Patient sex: M
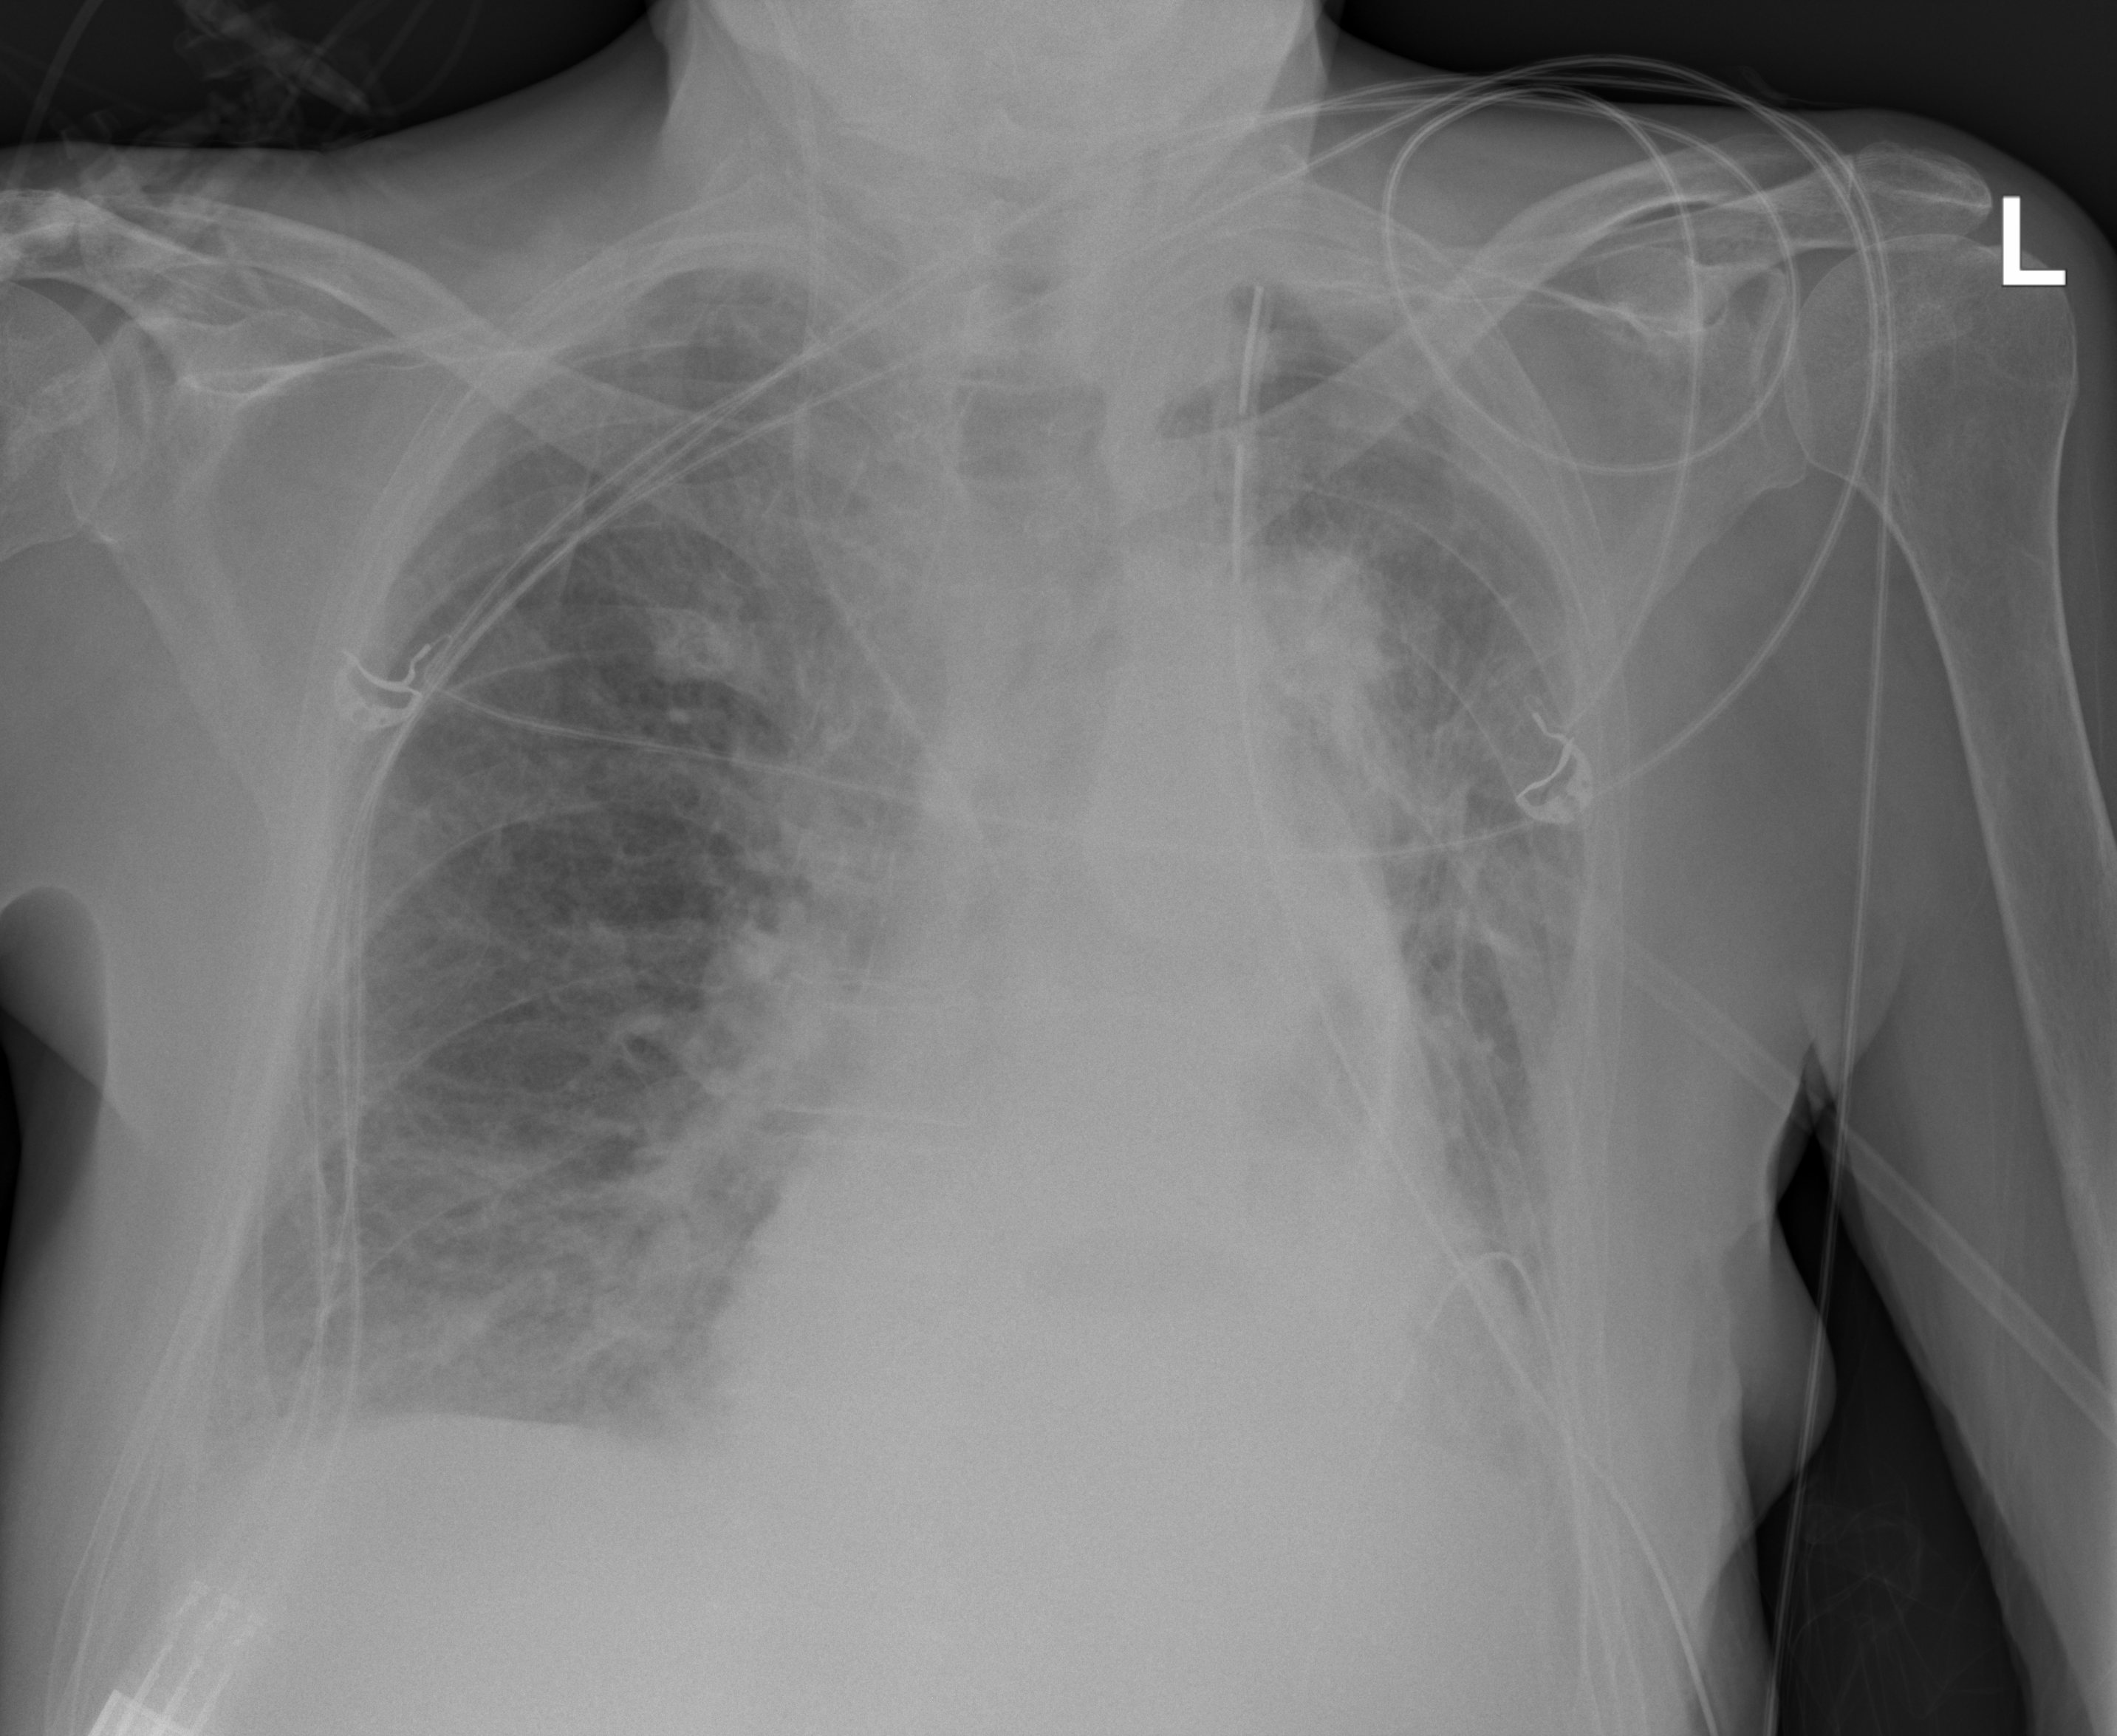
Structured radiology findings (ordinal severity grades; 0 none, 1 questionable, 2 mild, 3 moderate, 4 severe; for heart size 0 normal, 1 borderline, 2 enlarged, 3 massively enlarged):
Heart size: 1
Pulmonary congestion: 2
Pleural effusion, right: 0
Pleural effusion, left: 2
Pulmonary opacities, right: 2
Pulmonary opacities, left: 2
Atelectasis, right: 2
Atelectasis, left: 2